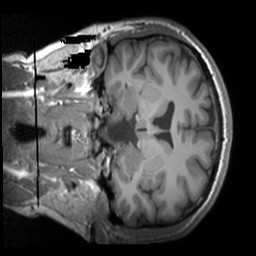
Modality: T1w
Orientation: coronal
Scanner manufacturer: siemens
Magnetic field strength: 3 T
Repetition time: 1.9 s
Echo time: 0.00267 s